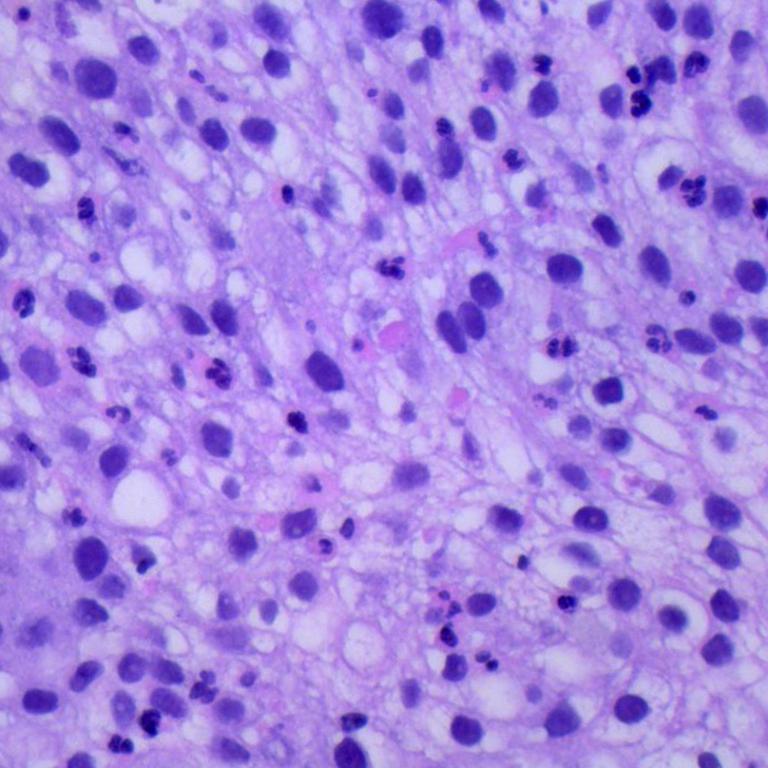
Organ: lung
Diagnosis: squamous carcinomas